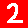
Digit: 2